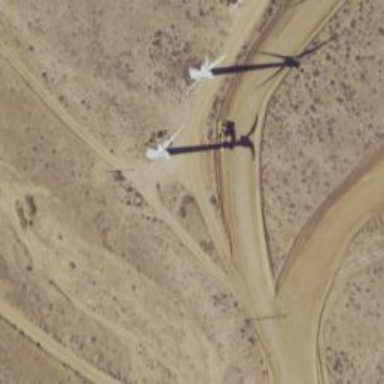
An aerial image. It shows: Wind power generator utilizing wind turbines.